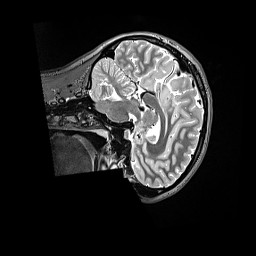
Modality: T2w
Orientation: sagittal
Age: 21
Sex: female
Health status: ill
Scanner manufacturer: siemens
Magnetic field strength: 3 T
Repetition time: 3.2 s
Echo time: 0.564 s